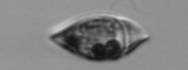
Label: Amphidinium